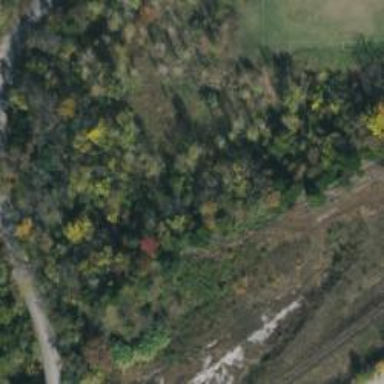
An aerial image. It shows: Disused railway.